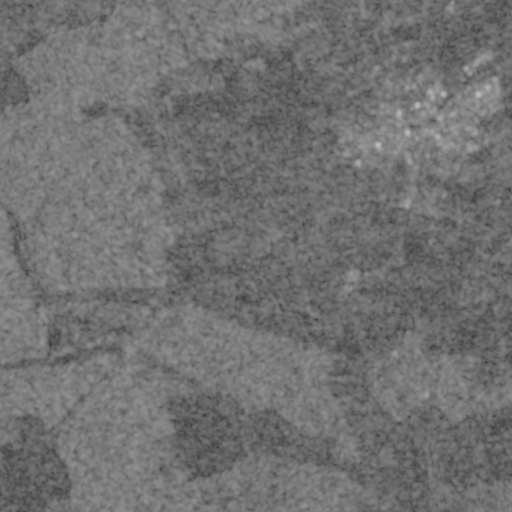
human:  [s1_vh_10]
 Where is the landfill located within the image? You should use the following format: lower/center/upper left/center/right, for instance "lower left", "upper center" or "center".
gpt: The landfill is located in the center of the image.
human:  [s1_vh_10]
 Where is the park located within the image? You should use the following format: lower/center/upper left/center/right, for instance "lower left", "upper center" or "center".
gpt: The park is located in the upper right of the image.
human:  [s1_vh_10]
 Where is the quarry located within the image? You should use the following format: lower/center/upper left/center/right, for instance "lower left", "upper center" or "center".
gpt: The quarry is located in the lower left of the image.
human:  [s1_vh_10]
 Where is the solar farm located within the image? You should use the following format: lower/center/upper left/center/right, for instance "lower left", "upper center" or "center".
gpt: The solar farm is located in the center right of the image.
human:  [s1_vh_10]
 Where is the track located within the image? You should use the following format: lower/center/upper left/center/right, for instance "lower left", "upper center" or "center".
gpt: The track is located in the upper right of the image.
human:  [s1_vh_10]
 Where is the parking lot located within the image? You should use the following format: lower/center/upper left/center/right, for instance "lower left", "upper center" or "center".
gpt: There is no parking lot in the image.

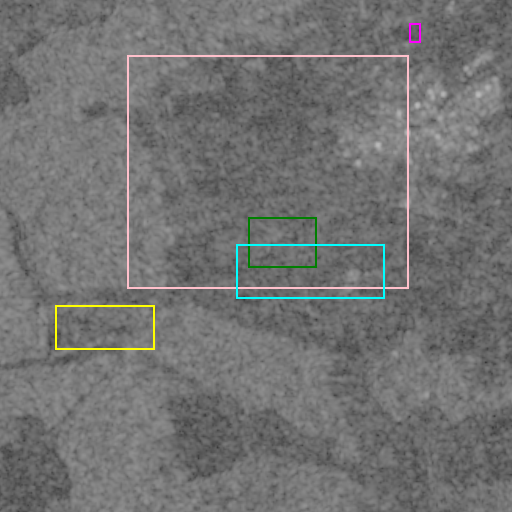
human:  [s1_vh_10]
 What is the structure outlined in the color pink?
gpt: The structure outlined in pink is a crop field.
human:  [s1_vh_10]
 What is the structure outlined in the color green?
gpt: The structure outlined in green is a landfill.
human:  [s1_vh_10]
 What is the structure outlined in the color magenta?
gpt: The structure outlined in magenta is a park.
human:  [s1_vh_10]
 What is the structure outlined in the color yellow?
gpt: The structure outlined in yellow is a quarry.
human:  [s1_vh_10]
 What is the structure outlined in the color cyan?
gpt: The structure outlined in cyan is a solar farm.
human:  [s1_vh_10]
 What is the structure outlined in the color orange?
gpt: There is no orange outline.